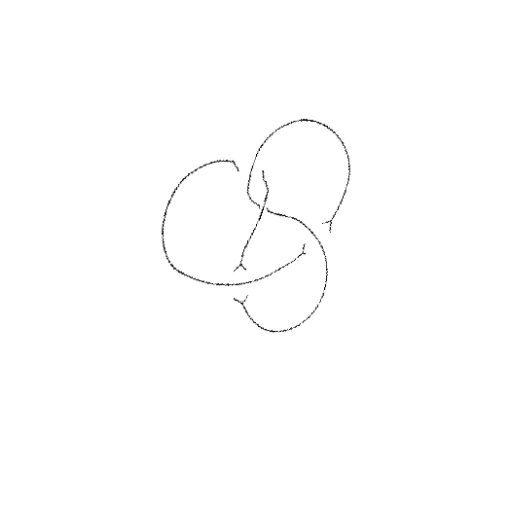
Crossing number: 4